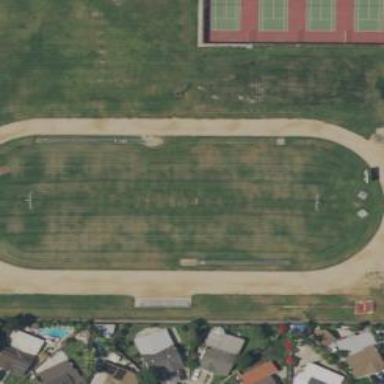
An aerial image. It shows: American football pitch.